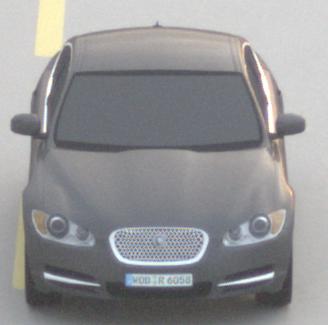
Make: Jaguar
Model: XF 3.0 V6
Detailed model: XF (X250) Limousine
Model produced from: 2010/02
Model produced until: 2010/10
Doors: 4
Color: gray
Road condition: dry road
Daytime: sunrise or sunset
Contrast: low contrast